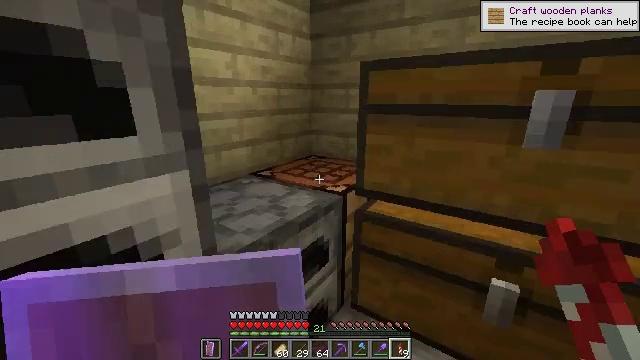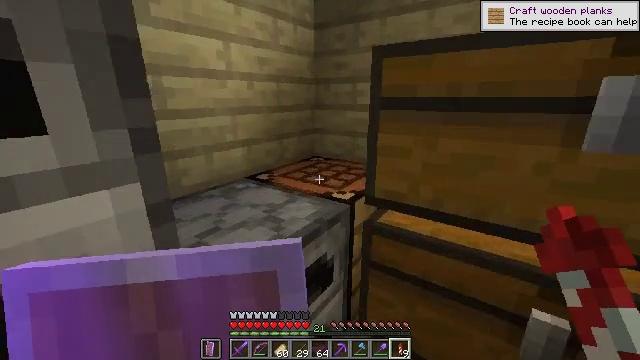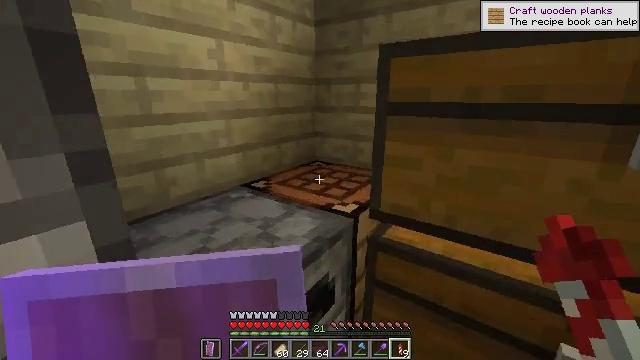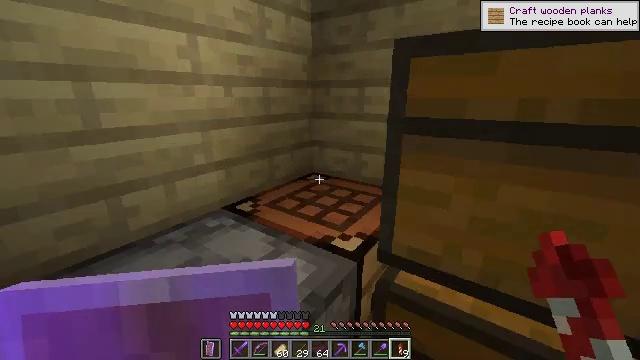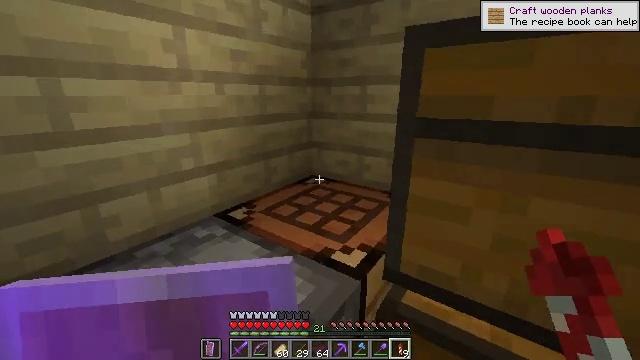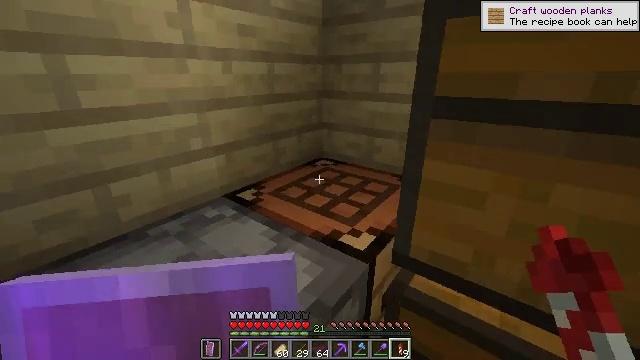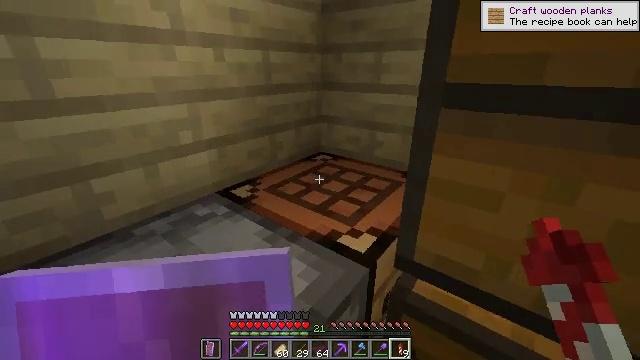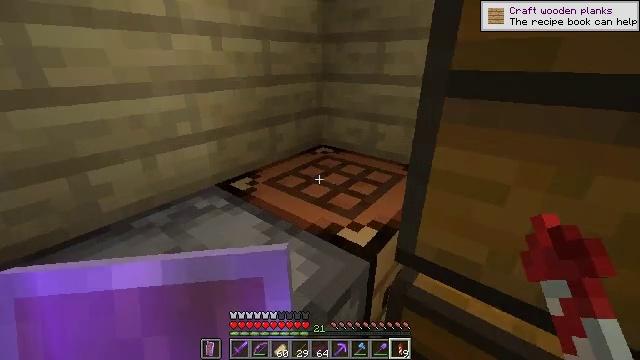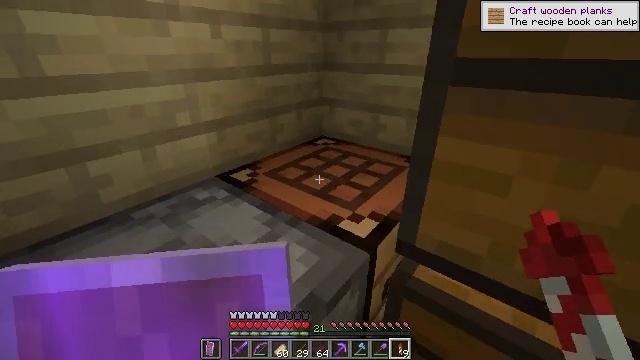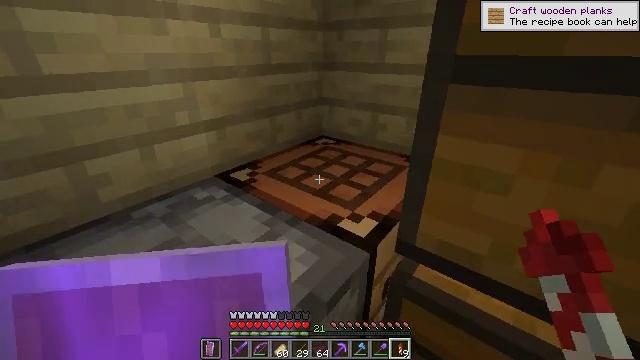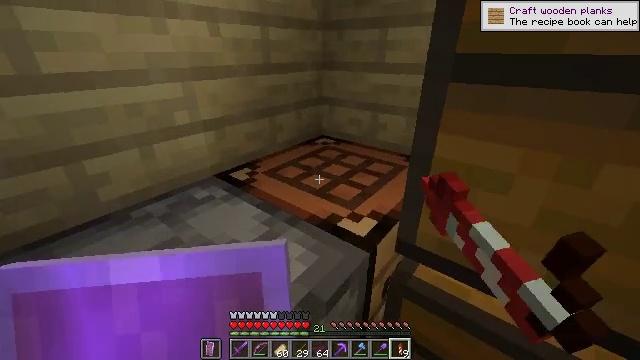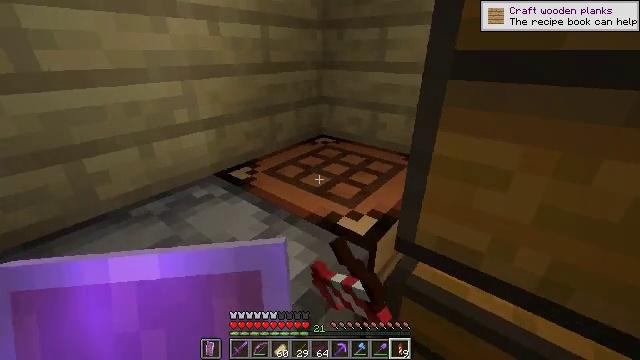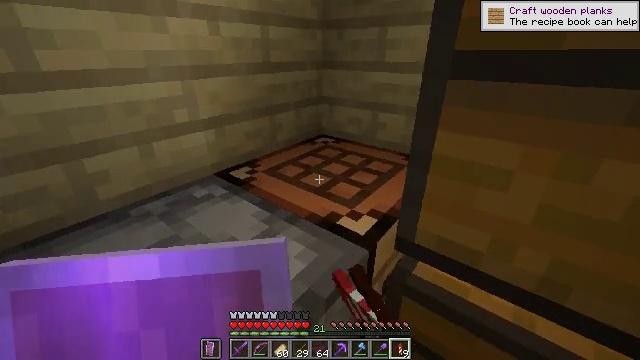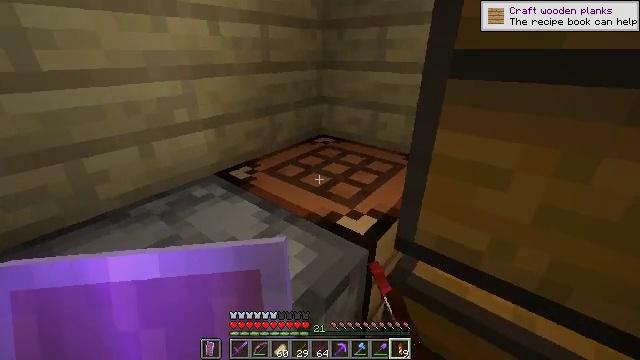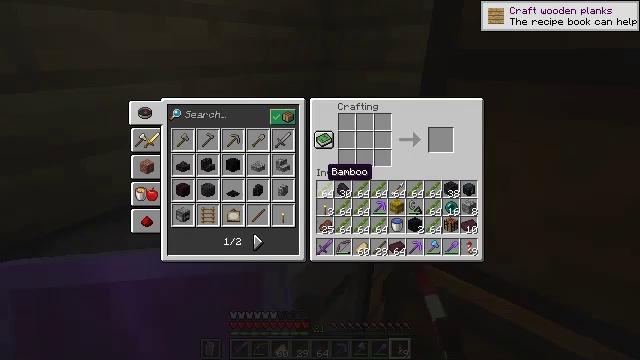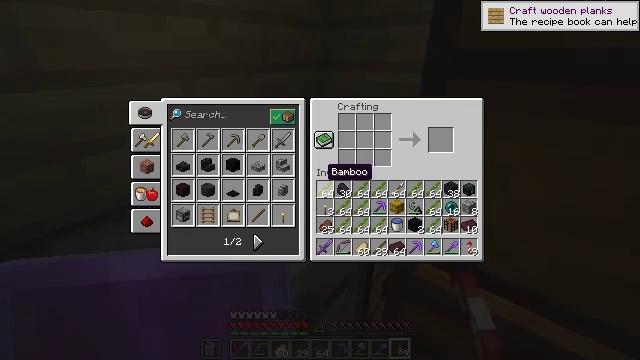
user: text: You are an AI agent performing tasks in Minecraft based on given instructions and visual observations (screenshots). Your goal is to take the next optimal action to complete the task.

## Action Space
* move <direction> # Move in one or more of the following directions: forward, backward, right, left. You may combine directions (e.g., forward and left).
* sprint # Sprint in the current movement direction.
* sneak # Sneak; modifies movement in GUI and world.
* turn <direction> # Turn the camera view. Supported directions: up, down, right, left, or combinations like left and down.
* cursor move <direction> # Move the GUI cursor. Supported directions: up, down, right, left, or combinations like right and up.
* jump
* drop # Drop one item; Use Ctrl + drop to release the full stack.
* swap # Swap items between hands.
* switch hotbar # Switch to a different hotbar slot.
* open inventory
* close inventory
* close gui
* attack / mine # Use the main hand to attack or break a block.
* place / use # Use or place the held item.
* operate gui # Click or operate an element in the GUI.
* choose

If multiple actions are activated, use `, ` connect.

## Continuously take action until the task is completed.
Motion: motion action
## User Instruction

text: Use netherrack in the furnace to get nether bricks.
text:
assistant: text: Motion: move forward
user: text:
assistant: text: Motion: move forward
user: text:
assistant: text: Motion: move forward
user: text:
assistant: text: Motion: no_op
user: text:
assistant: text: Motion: turn left and down
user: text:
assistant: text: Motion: turn down
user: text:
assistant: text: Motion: turn down
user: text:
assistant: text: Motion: turn down
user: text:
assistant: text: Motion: use / place
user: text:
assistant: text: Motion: use / place
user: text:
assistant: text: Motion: use / place
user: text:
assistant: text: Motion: no_op
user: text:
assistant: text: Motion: no_op
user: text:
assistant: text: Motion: no_op
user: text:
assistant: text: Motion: no_op
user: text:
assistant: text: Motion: no_op
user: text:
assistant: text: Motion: no_op
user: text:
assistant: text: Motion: no_op
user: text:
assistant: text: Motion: no_op
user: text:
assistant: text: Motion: no_op
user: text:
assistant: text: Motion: no_op
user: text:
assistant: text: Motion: no_op
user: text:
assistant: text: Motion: no_op
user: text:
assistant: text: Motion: no_op
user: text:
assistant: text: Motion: turn left and down
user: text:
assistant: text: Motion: turn left and down
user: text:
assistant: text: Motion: no_op
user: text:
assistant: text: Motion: no_op
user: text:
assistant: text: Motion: no_op
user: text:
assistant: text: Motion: no_op